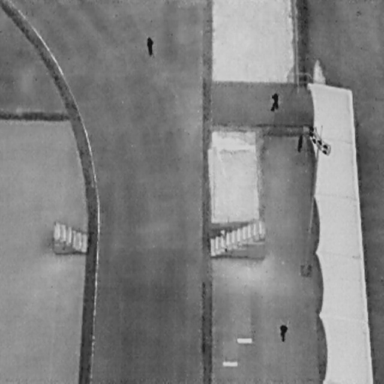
There are four People in the infrared image.